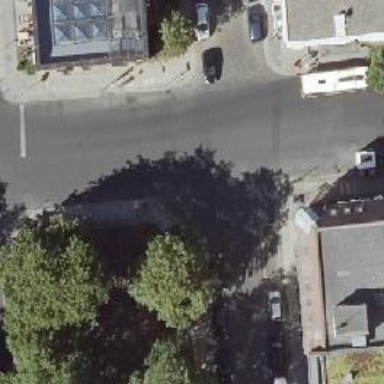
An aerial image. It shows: Asphalt footway with unmarked crossing and pedestrian island.